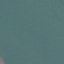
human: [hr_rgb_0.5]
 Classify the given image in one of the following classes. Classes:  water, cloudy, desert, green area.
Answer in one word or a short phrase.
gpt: water